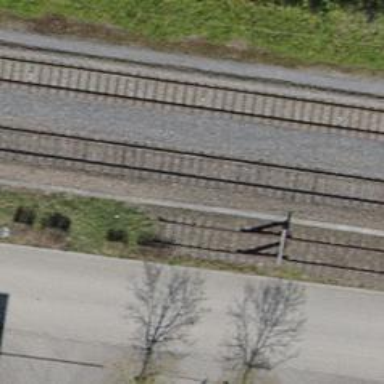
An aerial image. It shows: Railway buffer stop.